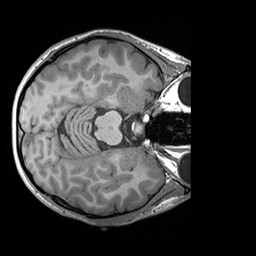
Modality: T1w
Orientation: axial
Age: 27
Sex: male
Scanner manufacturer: siemens
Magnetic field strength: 3 T
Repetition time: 1.6 s
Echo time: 0.00236 s